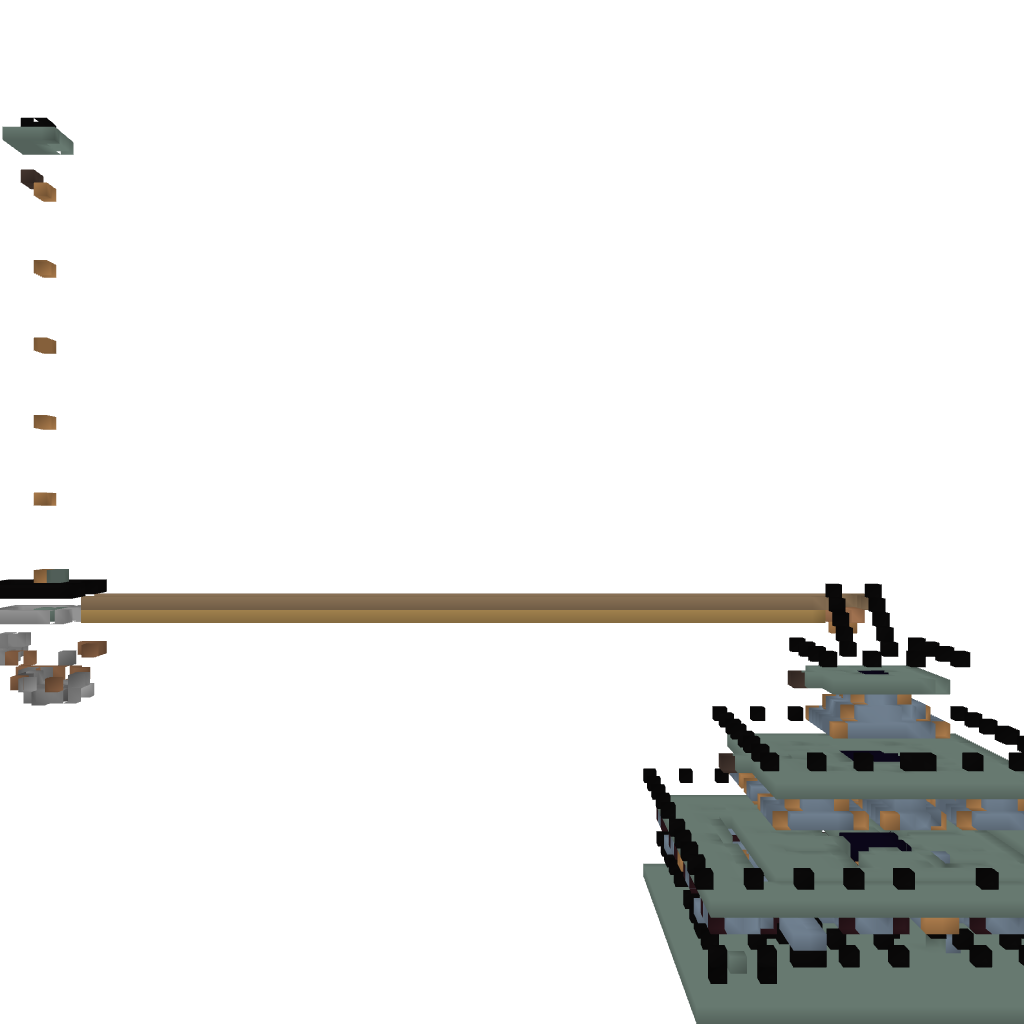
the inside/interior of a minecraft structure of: Castle 1